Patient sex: M
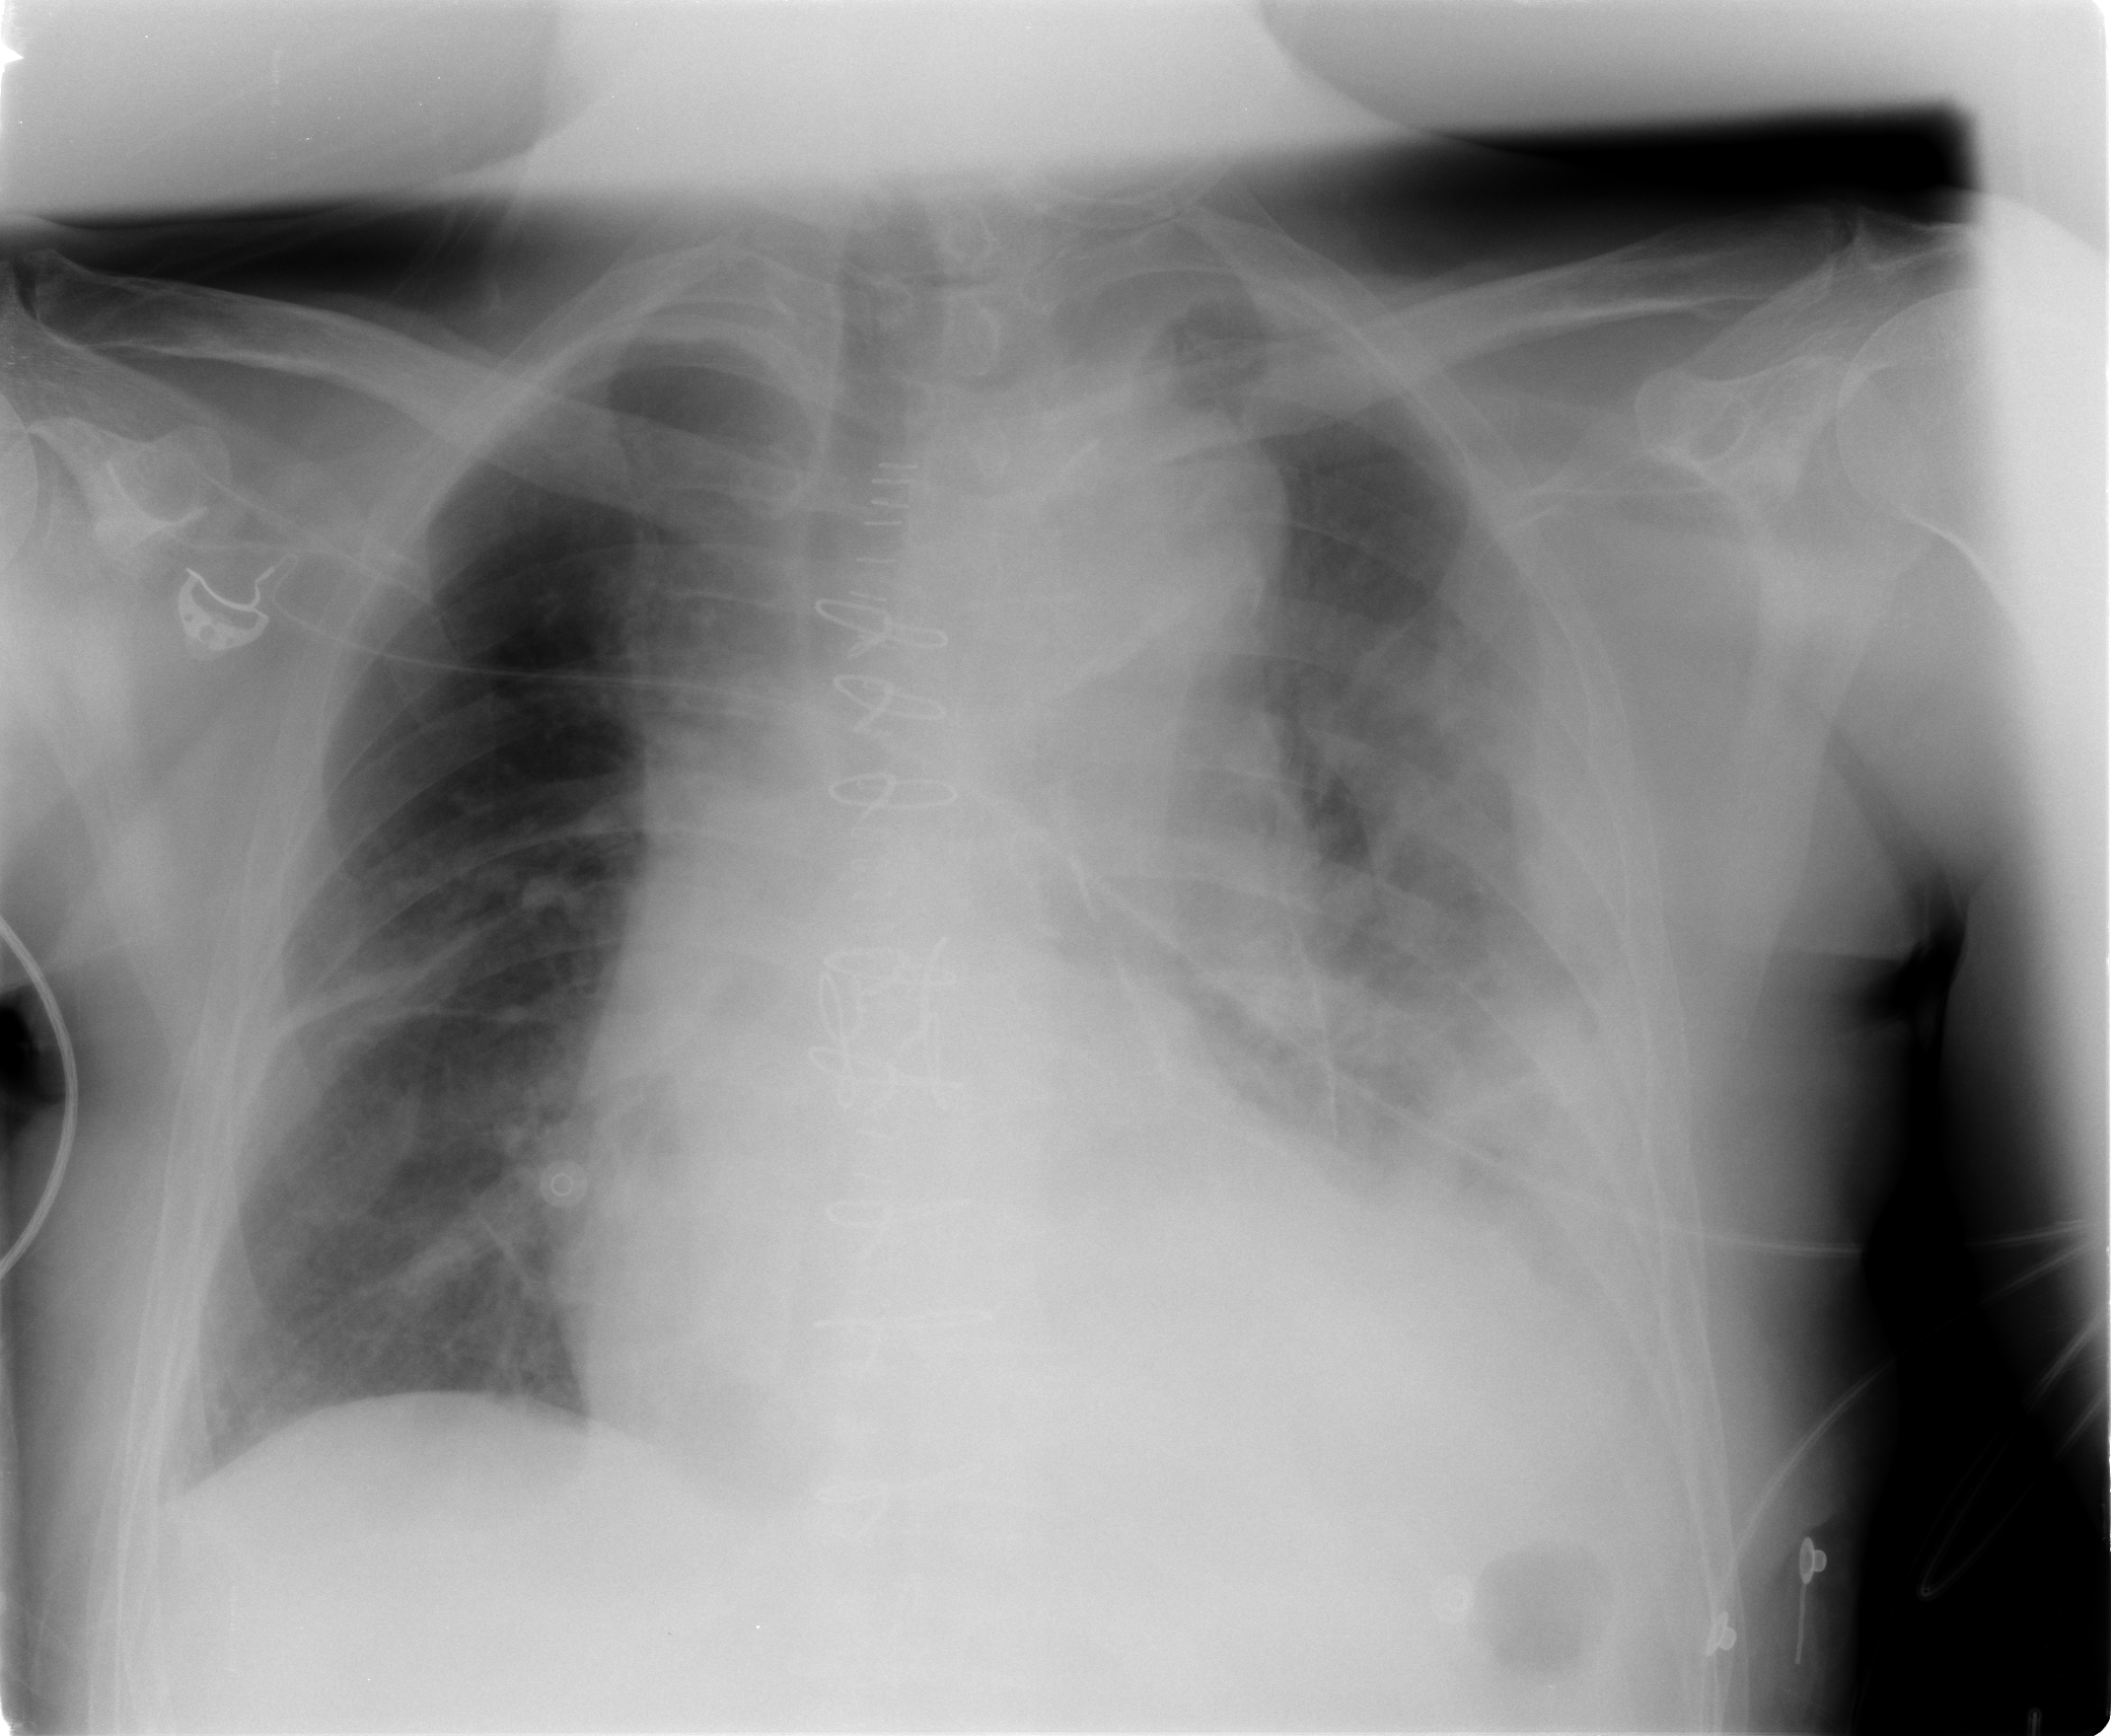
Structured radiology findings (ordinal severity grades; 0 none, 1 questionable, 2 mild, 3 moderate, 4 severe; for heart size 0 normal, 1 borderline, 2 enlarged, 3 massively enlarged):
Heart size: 2
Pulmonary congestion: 2
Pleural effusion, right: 0
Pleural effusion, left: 3
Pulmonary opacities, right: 0
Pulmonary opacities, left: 2
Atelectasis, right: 2
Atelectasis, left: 3